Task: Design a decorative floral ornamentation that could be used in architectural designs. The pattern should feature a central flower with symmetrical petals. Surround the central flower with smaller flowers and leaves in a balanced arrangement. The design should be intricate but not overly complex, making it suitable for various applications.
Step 426:
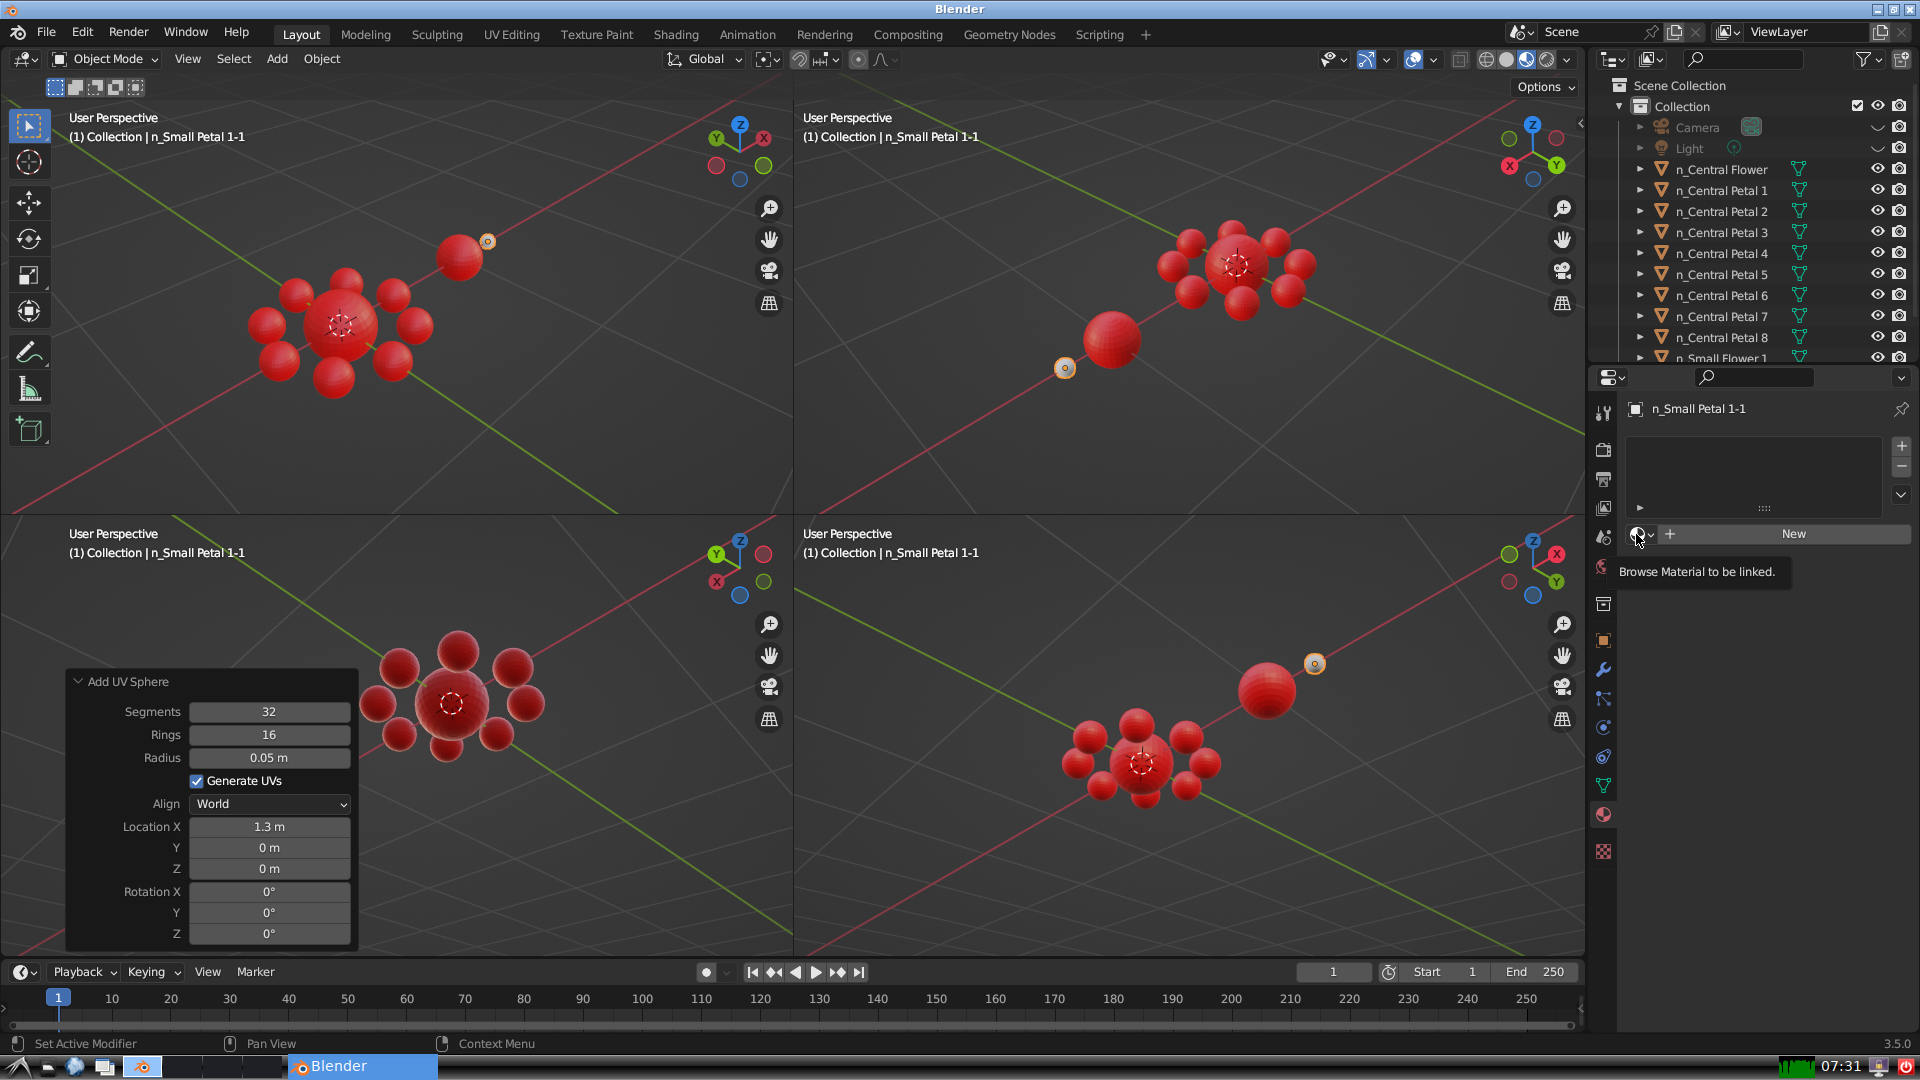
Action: click: no